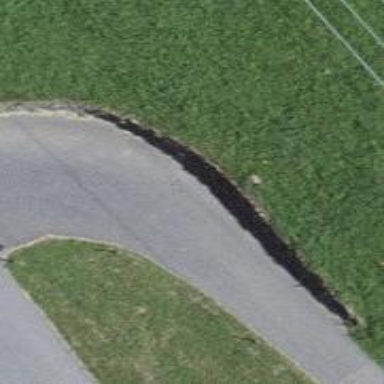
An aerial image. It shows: Retaining wall.